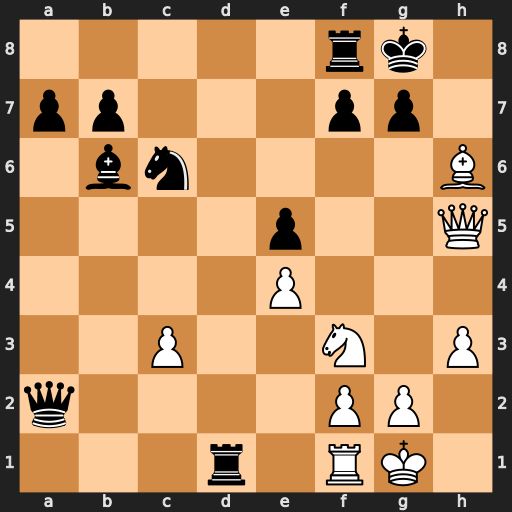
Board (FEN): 5rk1/pp3pp1/1bn4B/4p2Q/4P3/2P2N1P/q4PP1/3r1RK1
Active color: w
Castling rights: -
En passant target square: -
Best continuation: Qg5 Rxf1+ Kh2 g6 Qf6 Rh1+ Kxh1